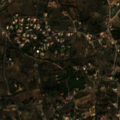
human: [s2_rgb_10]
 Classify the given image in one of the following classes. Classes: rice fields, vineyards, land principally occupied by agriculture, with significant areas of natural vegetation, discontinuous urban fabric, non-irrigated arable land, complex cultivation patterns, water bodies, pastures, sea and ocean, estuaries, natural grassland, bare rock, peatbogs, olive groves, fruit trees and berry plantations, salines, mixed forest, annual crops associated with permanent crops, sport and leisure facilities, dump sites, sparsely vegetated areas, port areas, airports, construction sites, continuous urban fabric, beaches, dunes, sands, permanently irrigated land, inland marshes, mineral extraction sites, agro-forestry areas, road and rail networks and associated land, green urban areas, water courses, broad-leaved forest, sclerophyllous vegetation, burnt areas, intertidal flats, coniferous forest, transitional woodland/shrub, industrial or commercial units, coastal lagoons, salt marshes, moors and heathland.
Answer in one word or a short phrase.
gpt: sport and leisure facilities, annual crops associated with permanent crops, complex cultivation patterns, transitional woodland/shrub